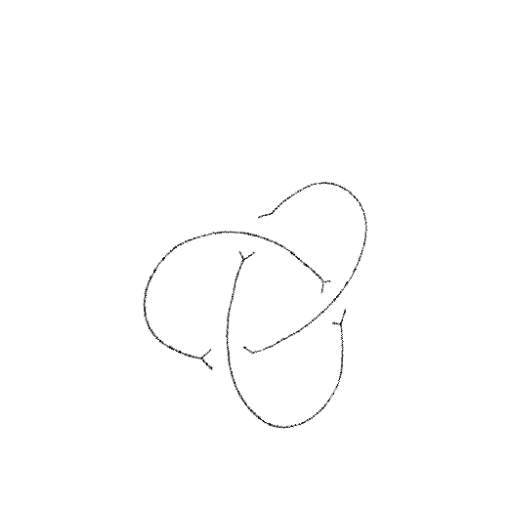
Crossing number: 3